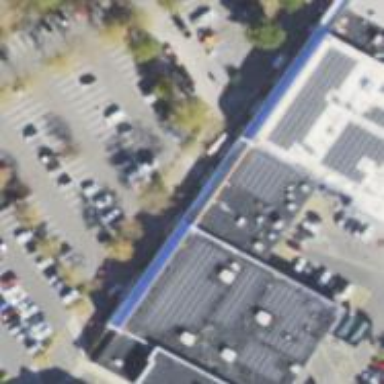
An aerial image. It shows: Commercial building housing mall.